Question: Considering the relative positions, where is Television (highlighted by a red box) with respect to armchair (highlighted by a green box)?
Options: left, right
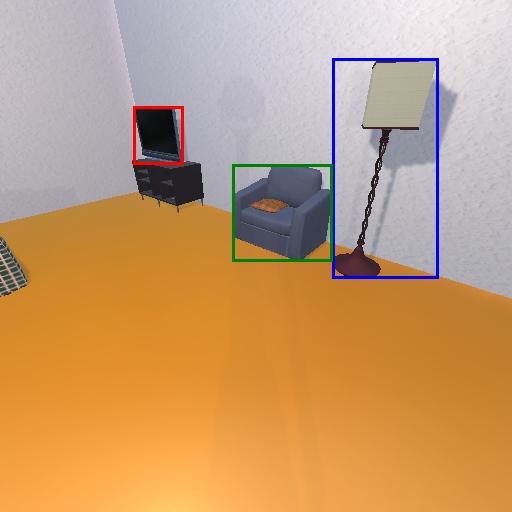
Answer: left